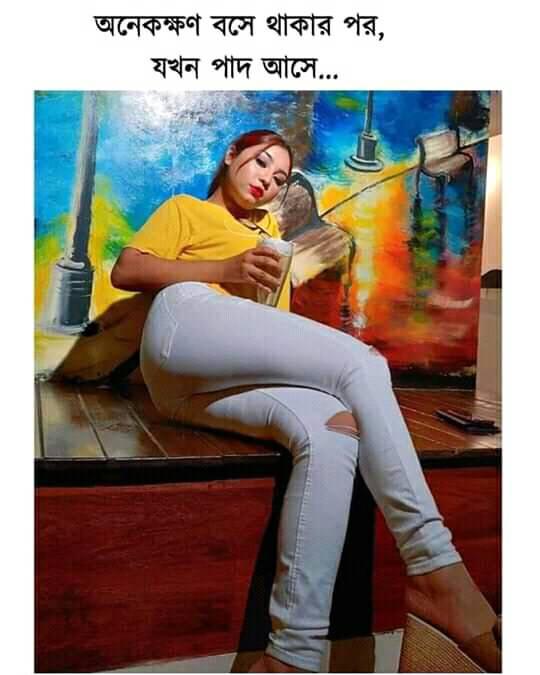
Caption: অনেকক্ষণ বসে থাকার পর যখন পাদ আসে...
Label: hate